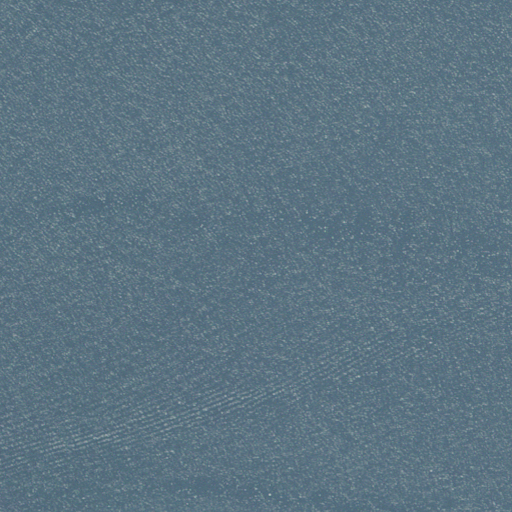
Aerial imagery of bar in Massachusetts named Middle Ledge containing only open water